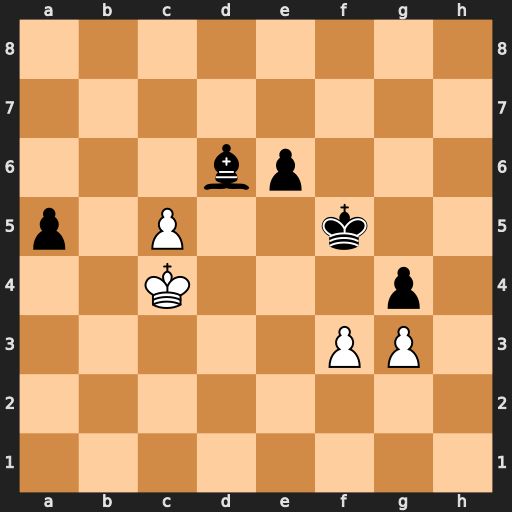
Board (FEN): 8/8/3bp3/p1P2k2/2K3p1/5PP1/8/8
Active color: w
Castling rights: -
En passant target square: -
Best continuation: cxd6 gxf3 Kd3 Kf6 g4 Kf7 g5 f2 Ke2 f1=Q+ Kxf1